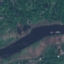
Label: River